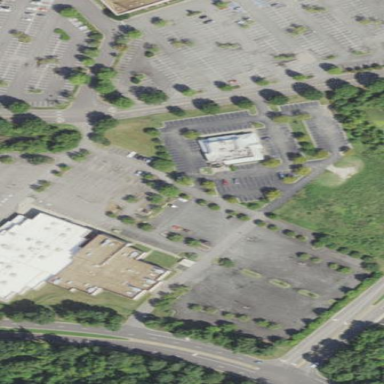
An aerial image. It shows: Retail area.